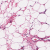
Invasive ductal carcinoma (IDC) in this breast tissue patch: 0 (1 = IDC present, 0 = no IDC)